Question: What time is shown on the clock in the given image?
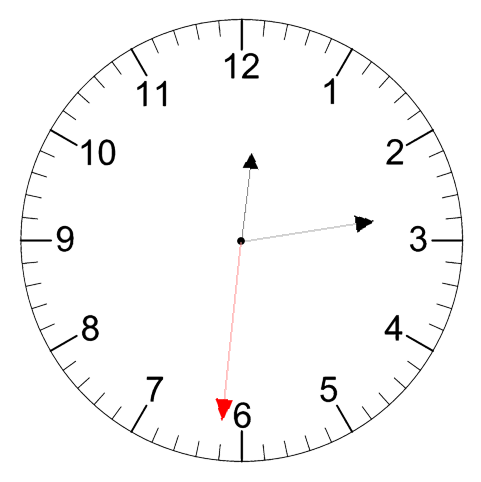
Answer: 12:13:31